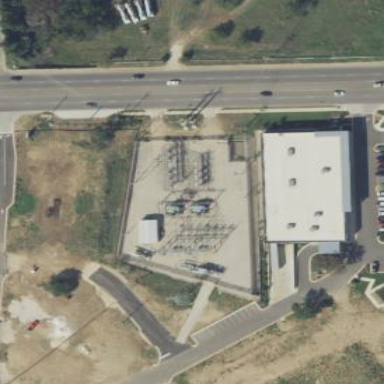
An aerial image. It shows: Outdoor power substation surrounded by fence. The substation is specifically for distribution purposes.